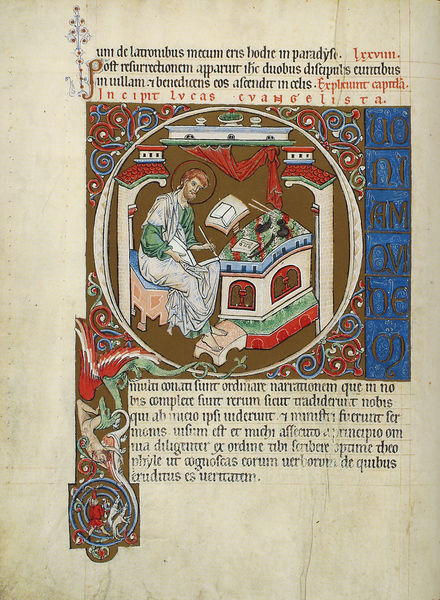
Titel: Das Goslarer Evangeliar
Institution: Goslar, Stadtarchiv
Schlagwörter: blau, feder, mann, weiß, grün, sitzen, fenster, schwarz, tisch, rot, ornament, bibel, bild, gewand, kreis, schrift, bücher, verzierung, buch, kloster, religion, druck, text, fußbank, gebet, tinte, pult, buchseite, heiligenschein, schreiben, mittelalter, mönch, heiliger, gelehrter, schreiber, griffel, heilig, latein, buchmalerei, evangelist, kopieren, joükpü, stmittelalter